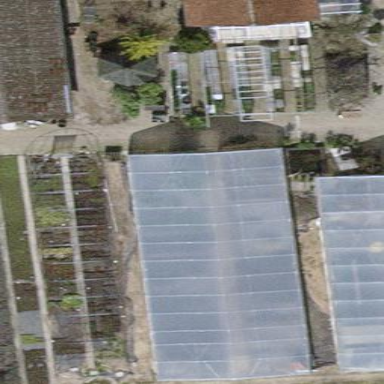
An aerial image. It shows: Greenhouse.